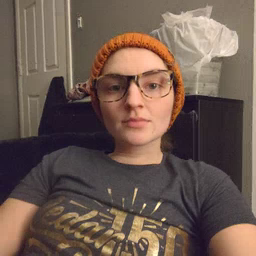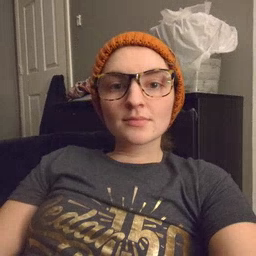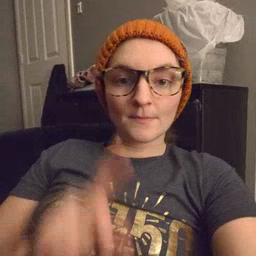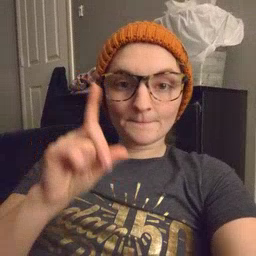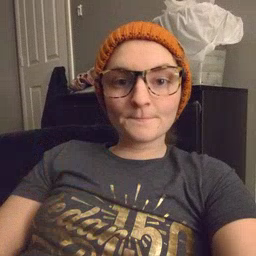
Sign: up